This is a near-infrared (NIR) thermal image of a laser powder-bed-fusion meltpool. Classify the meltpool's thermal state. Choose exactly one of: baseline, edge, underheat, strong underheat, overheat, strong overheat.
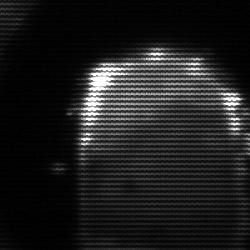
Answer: baseline